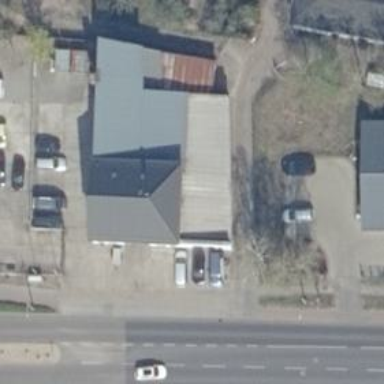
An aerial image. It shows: Car repair shop.